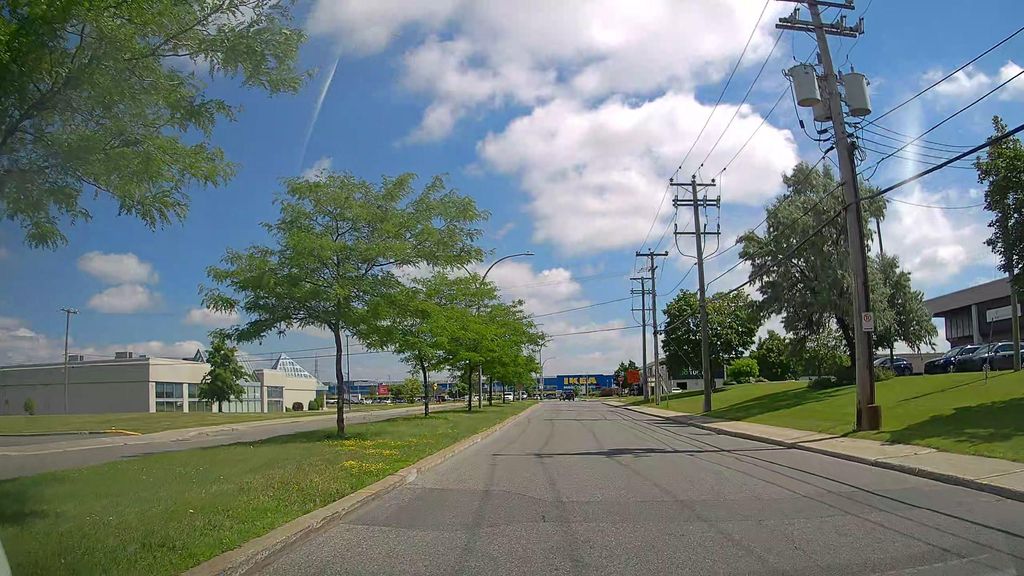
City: montreal